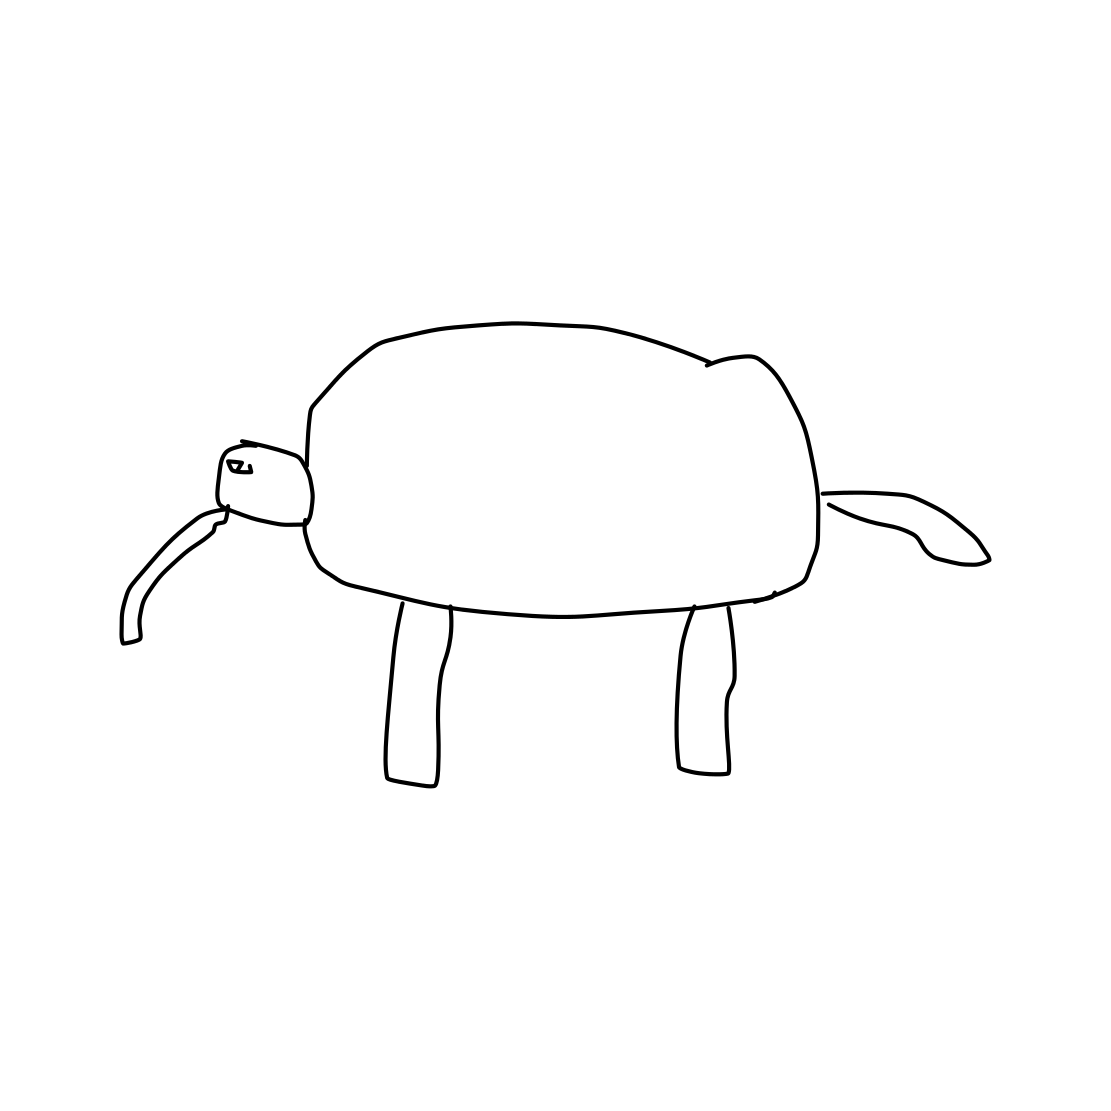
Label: elephant